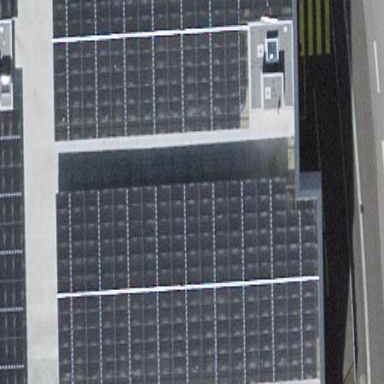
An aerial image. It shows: Solar power generator using photovoltaic method with solar photovoltaic panel types.